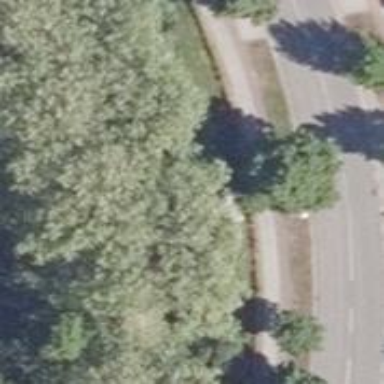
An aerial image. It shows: Row of broadleaved trees.